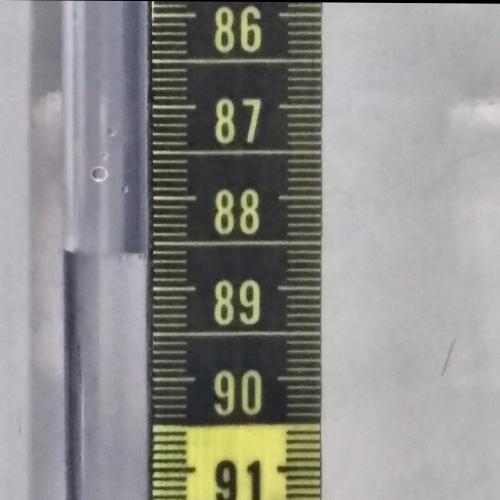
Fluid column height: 88.6 cm